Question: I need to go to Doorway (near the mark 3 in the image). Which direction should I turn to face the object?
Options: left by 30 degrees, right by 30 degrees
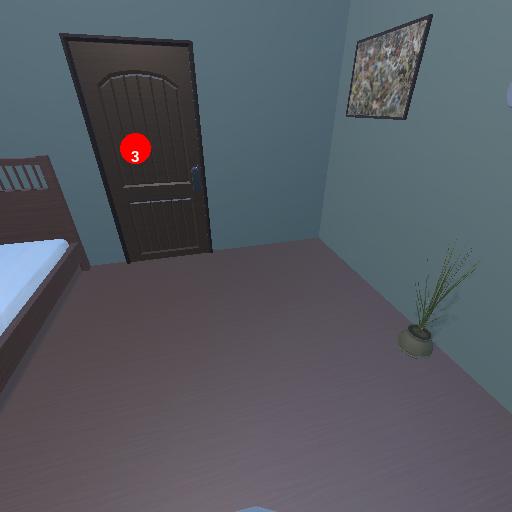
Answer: left by 30 degrees